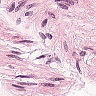
Metastatic tissue present: no